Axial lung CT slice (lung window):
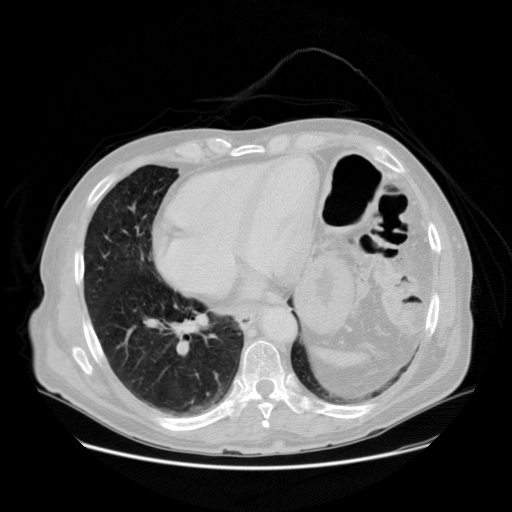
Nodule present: no